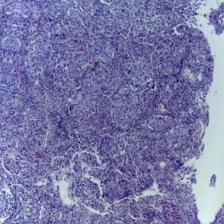
Diagnosis: OSCC